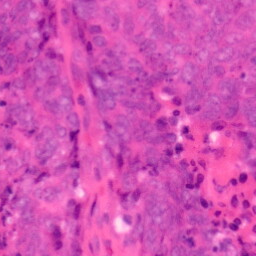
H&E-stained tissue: Colon